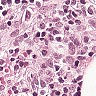
Metastatic tissue present: no